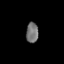
Tissue: lung
Cell type: Epithelial cells
Senescence score: 0.2349
Nuclear area (px): 246
Mean DAPI intensity: 111.907